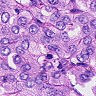
Metastatic tissue present: yes